Question: Bootstrap tables don't display like they are supposed to when I use them with Meteor. 'table-striped' doesn't work and the padding is off.
I've tried using the bootstrap-3 package as well as a base meteor app with the css linked to a CDN.
Does anyone know what is going on?

Here is the meteor html
'''
<head>
<title>test</title>
<link href="//netdna.bootstrapcdn.com/bootstrap/3.1.1/css/bootstrap.min.css" rel="stylesheet">
</head>
<body>
{{> hello}}
</body>
<template name="hello">
<div class="container">
<h1>Hello World!</h1>
<p>Default</p>
<table class="table">
<tr>
<td>Test 1</td>
<td>Test 2</td>
</tr>
<tr>
<td>Test 1</td>
<td>Test 2</td>
</tr>
<tr>
<td>Test 1</td>
<td>Test 2</td>
</tr>
</table>
<p>Table-striped</p>
<table class="table table-striped">
<tr>
<td>Test 1</td>
<td>Test 2</td>
</tr>
<tr>
<td>Test 1</td>
<td>Test 2</td>
</tr>
<tr>
<td>Test 1</td>
<td>Test 2</td>
</tr>
</table>
<p>Table-bordered</p>
<table class="table table-bordered">
<tr>
<td>Test 1</td>
<td>Test 2</td>
</tr>
<tr>
<td>Test 1</td>
<td>Test 2</td>
</tr>
<tr>
<td>Test 1</td>
<td>Test 2</td>
</tr>
</table>
</div>
</template>
'''
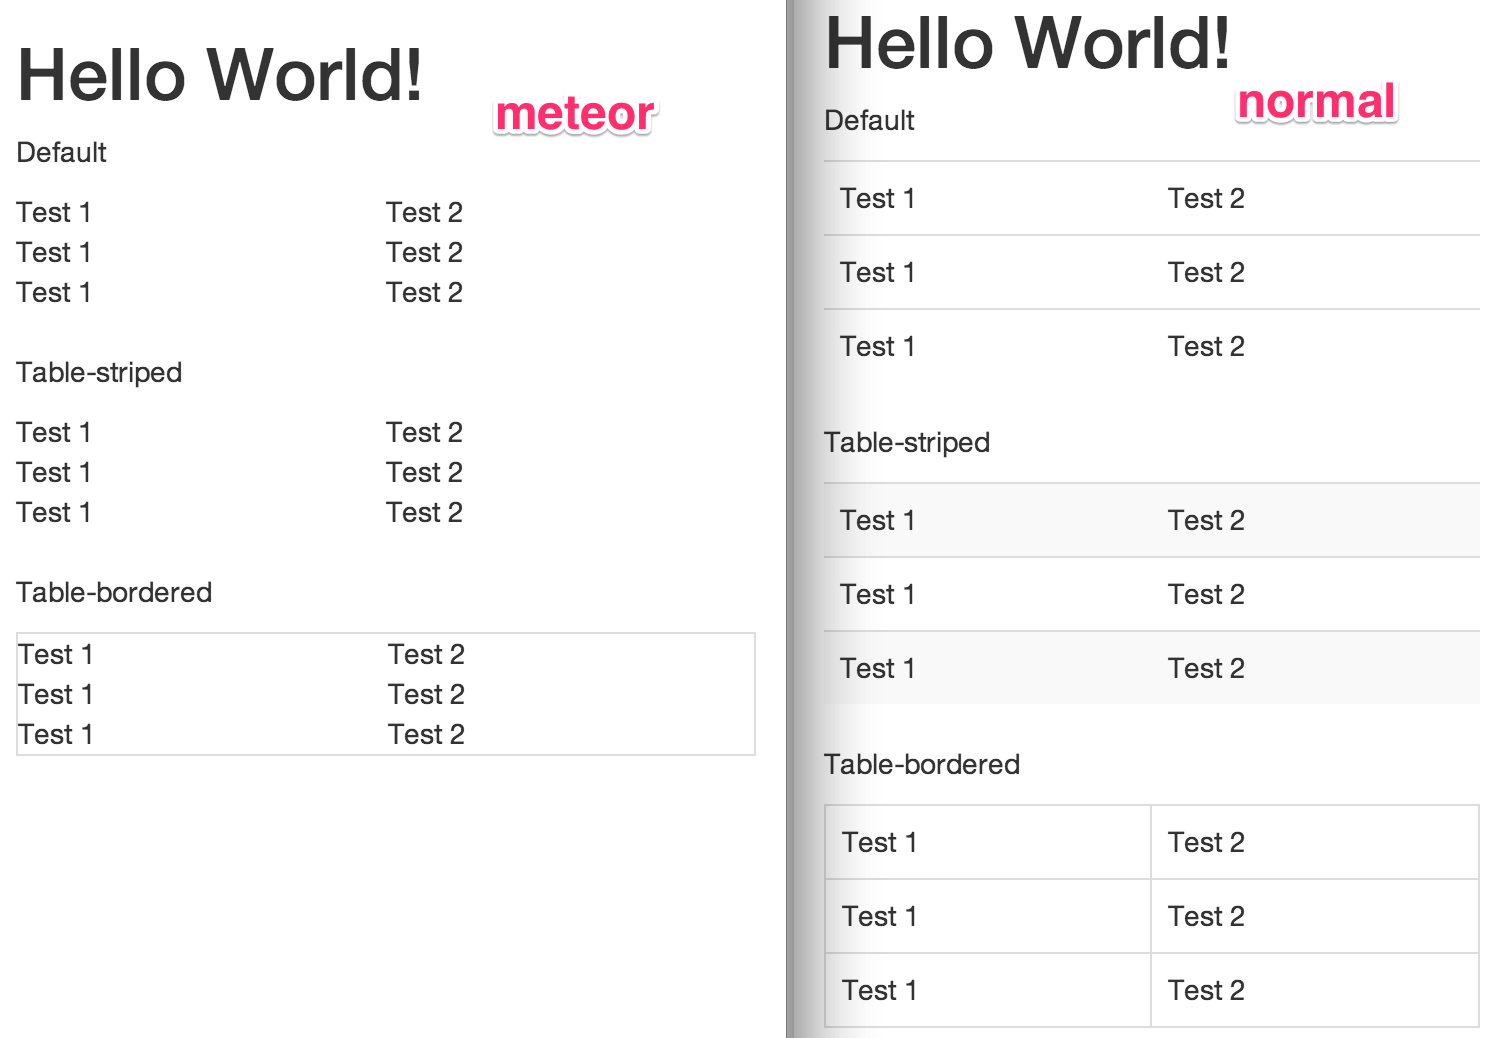
Answer: You need to wrap the table content with '<tbody>':
'''
<table class="table table-striped">
<tbody>
<tr>
...
</tr>
</tbody>
</table>
'''